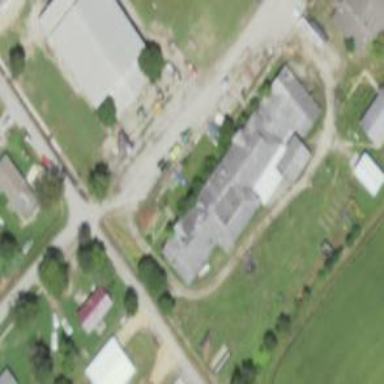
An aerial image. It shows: School.